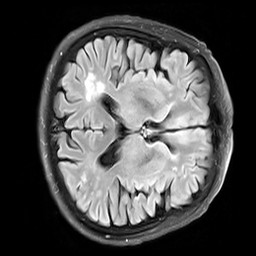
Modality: FLAIR
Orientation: axial
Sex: female
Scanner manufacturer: siemens
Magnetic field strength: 3 T
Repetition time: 10 s
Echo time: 0.09 s